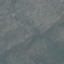
Land use / land cover class: HerbaceousVegetation